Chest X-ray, PA view. Patient: 64 years old, sex M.
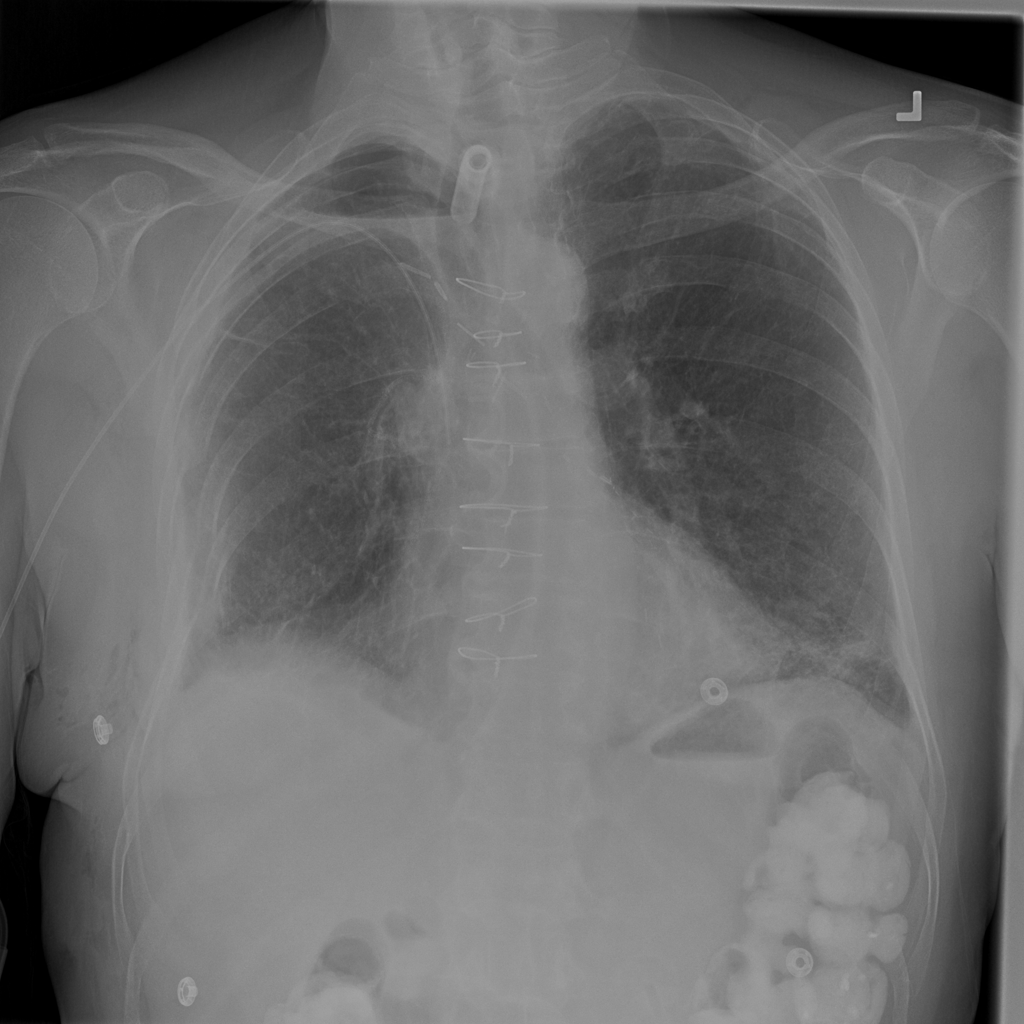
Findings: Emphysema, Infiltration